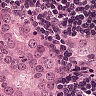
Metastatic tissue present: yes